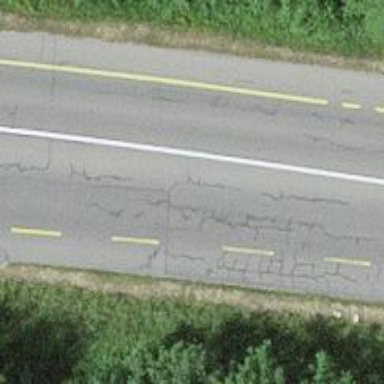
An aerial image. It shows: Secondary road with asphalt surface and designated cycle lane.